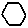
Label: hexagon